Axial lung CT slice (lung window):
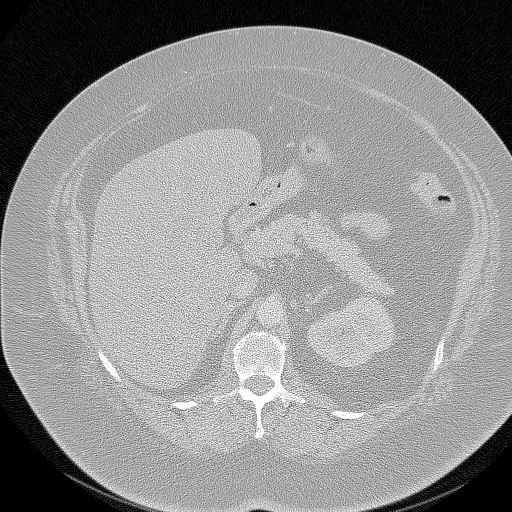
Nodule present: no